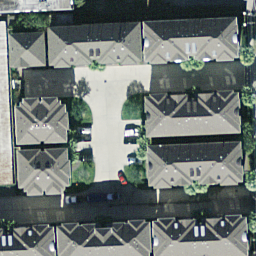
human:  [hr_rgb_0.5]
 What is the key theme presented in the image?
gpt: dense residential